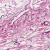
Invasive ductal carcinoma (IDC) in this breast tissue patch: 0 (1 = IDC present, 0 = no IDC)